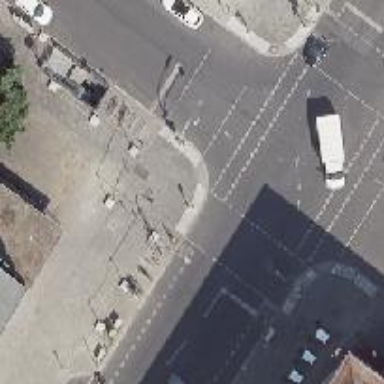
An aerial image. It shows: Crossing on the footway with traffic signals.